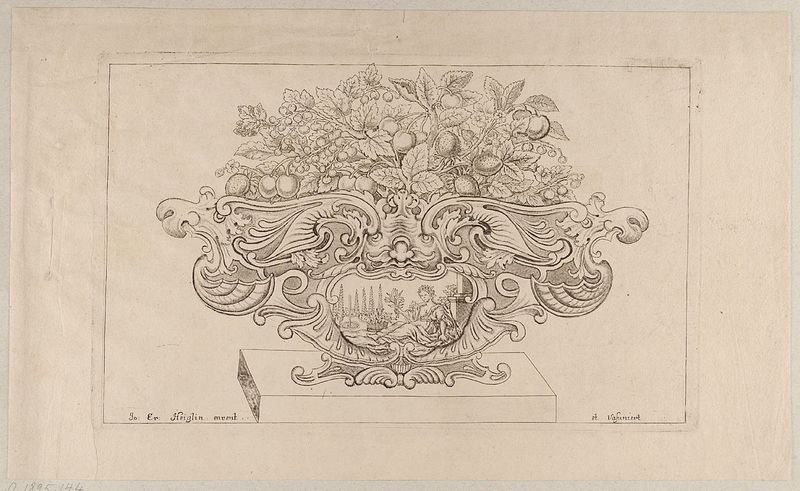
Titel: Aus der Folge von Schüsseln mit den Jahreszeiten, darin Blumen und Früchte
Künstler: Johann Erhard Heiglen
Standort: Hamburg
Institution: Museum für Kunst und Gewerbe Hamburg
Schlagwörter: blätter, schale, natur, pflanzen, rokoko, früchte, vase, papier, grafik, graphik, symmetrie, ornamente, fotografie, photographie, druckgraphik, schwarz-weiß, druckgrafik, radierung, stich, arkadien, groteske, rocaille, jahreszeiten, erdbeere, style, knorpelwerk, reproduktionen, druckerzeugnisse, gefäß, behälter, schüssel, frühling, ornamentstich, vorlageblätter, punktiermanier, punktiertechnik, teigwerk, ohrmuschelwerk, erdbeerstaude